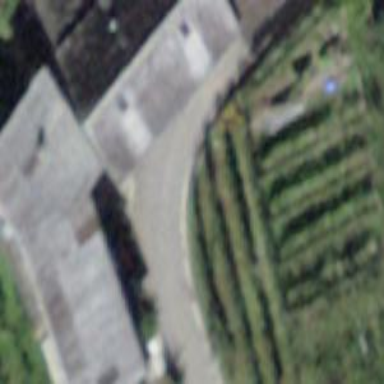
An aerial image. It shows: Vineyard where grapes are grown.